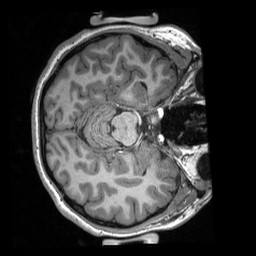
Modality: T1w
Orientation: axial
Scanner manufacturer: siemens
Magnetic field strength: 3 T
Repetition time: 2.3 s
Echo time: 0.00308 s